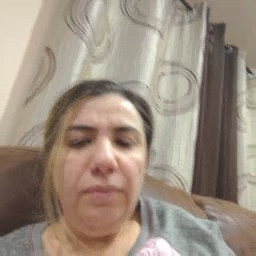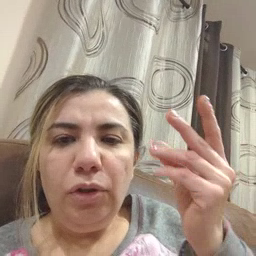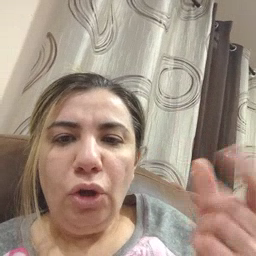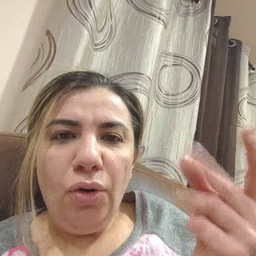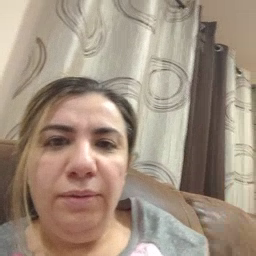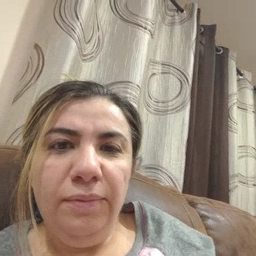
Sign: dog